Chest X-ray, PA view. Patient: 57 years old, sex F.
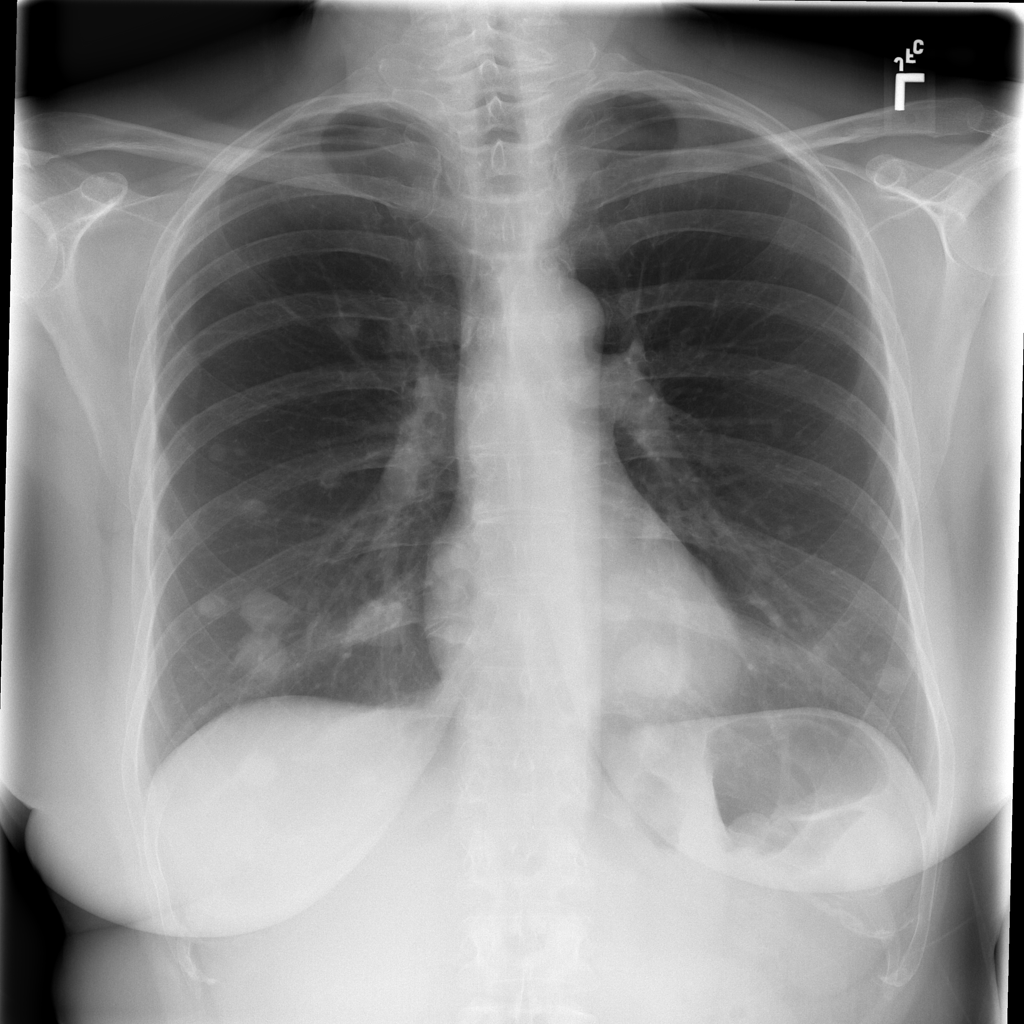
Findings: Nodule